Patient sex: M
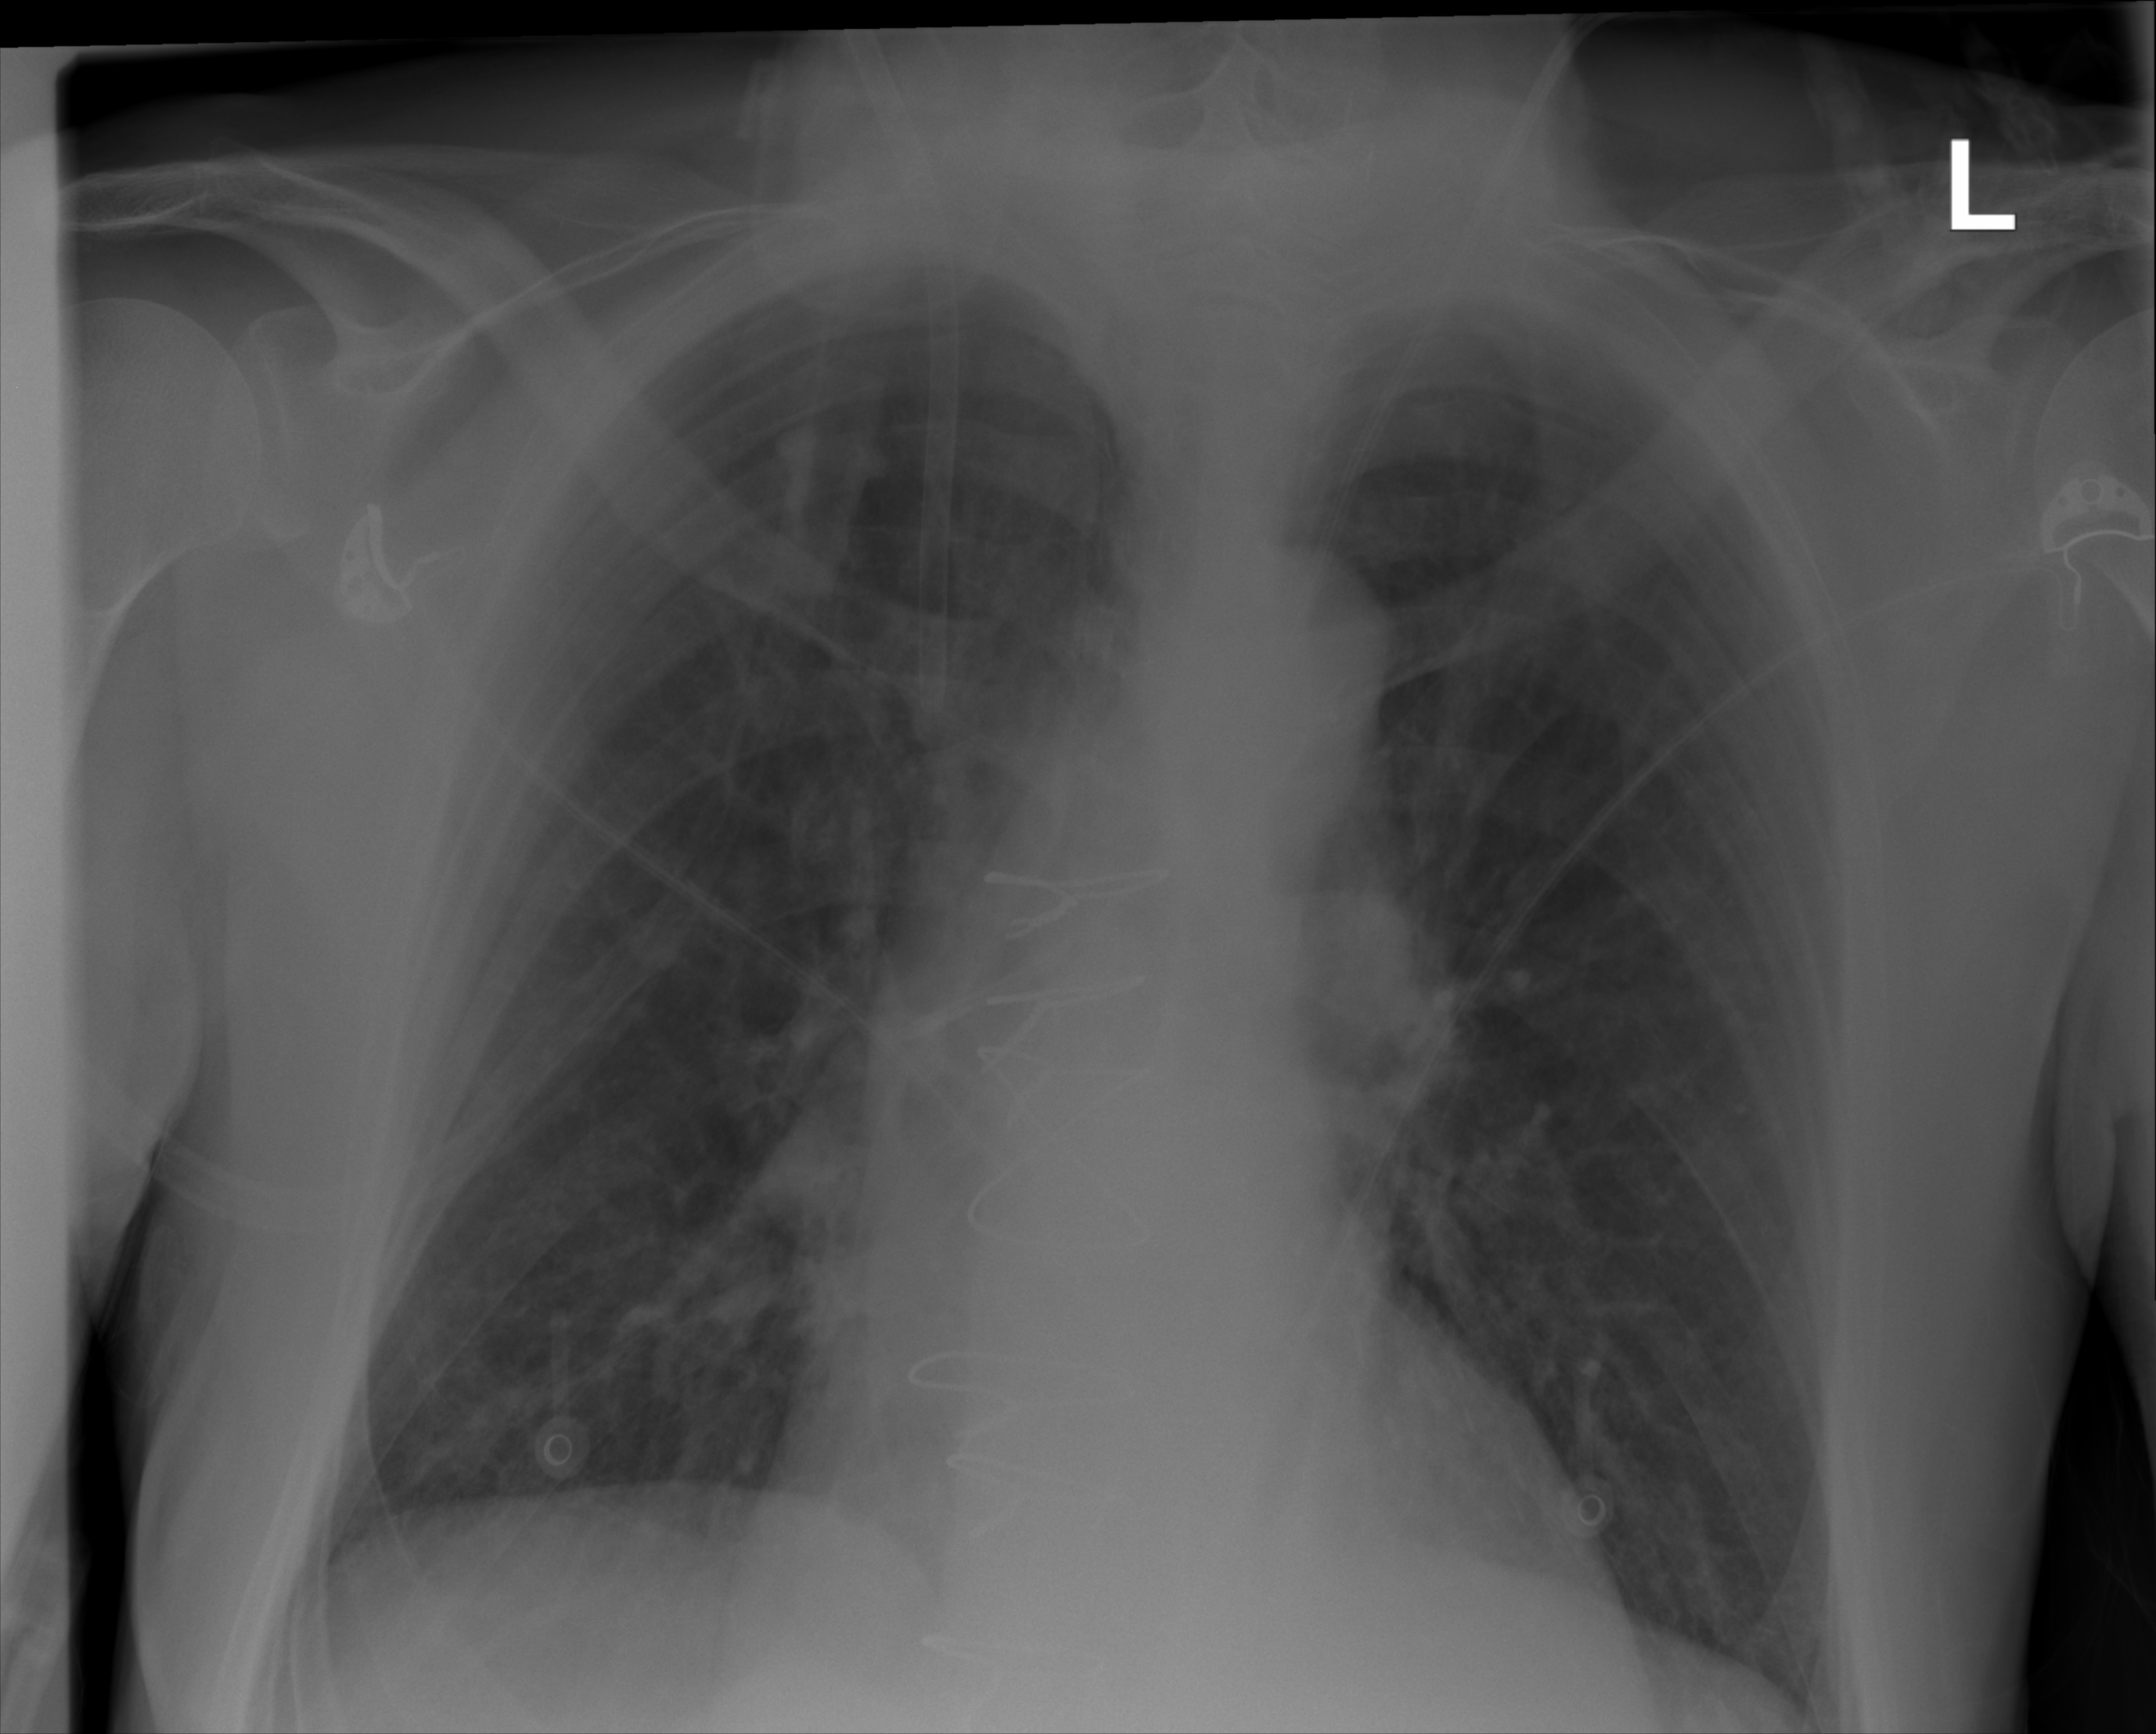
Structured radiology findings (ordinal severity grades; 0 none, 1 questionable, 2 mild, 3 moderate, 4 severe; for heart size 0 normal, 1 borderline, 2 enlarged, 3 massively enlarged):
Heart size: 0
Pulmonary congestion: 1
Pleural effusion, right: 0
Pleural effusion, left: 0
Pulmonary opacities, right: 0
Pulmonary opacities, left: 0
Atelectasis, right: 0
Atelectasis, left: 0